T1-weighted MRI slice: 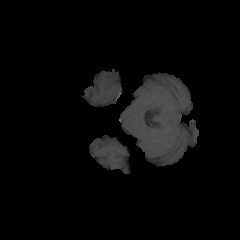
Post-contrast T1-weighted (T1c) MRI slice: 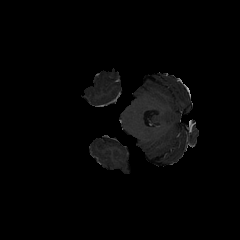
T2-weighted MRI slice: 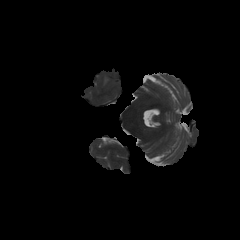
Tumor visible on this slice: yes